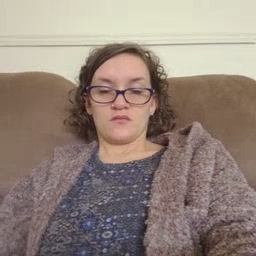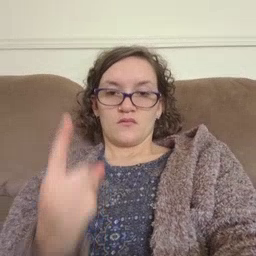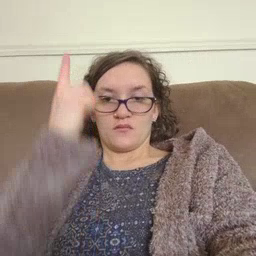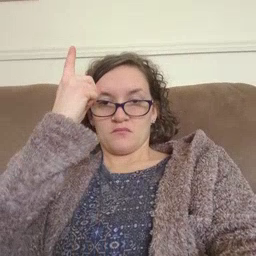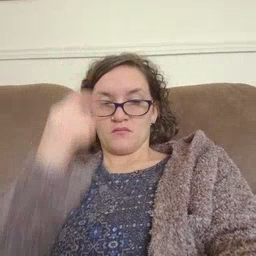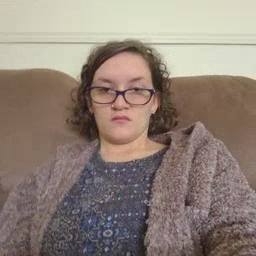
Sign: up